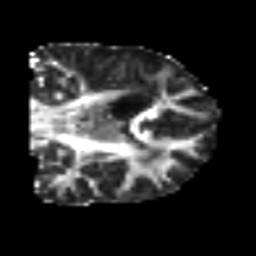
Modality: FA
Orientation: coronal
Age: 50
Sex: male
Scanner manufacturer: siemens
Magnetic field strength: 3 T
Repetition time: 6.1 s
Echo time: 0.101 s